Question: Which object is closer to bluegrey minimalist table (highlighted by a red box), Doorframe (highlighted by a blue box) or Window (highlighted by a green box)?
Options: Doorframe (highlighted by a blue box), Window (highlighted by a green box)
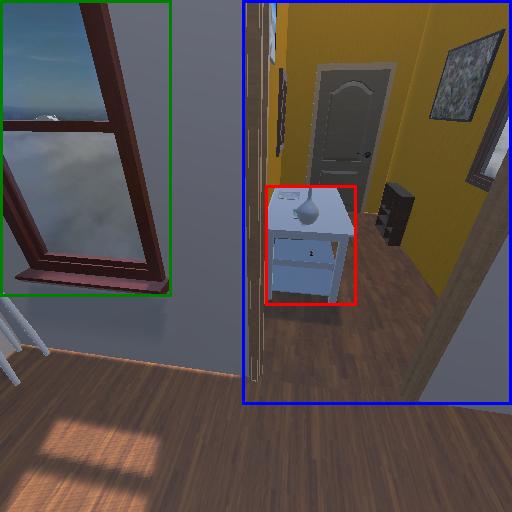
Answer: Doorframe (highlighted by a blue box)